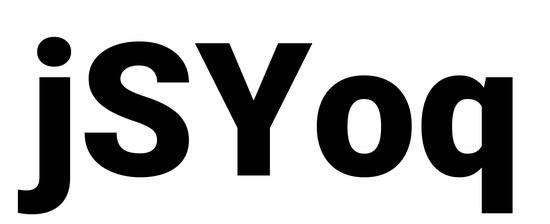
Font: Roboto_Black